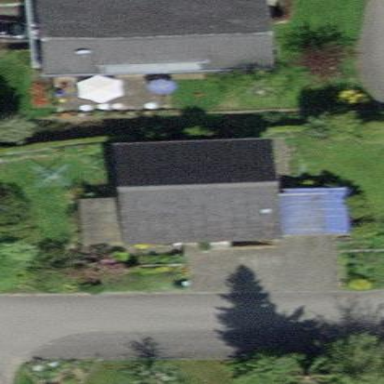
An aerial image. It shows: Gabled roof on residential building.